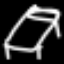
Label: bed